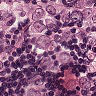
Metastatic tissue present: yes